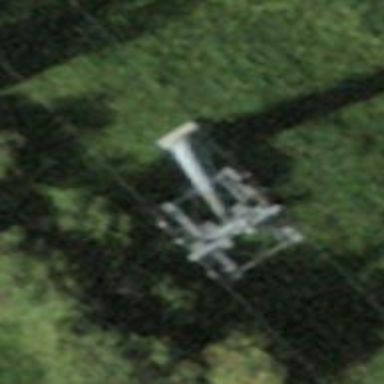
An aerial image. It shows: Pylon for aerialway.